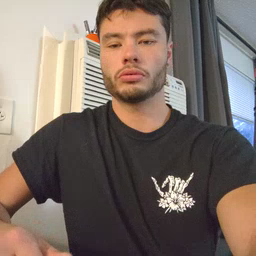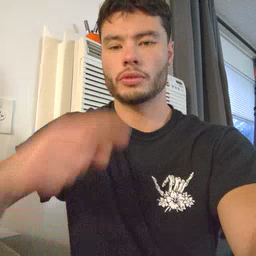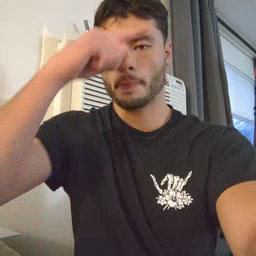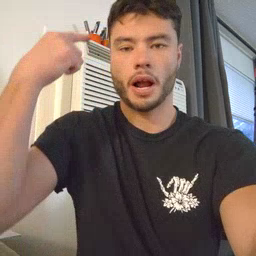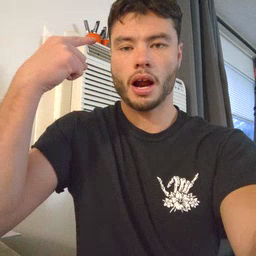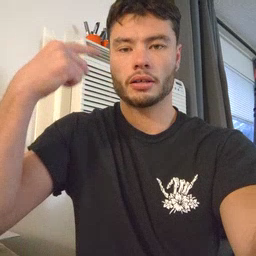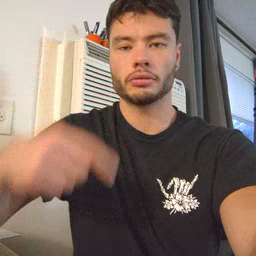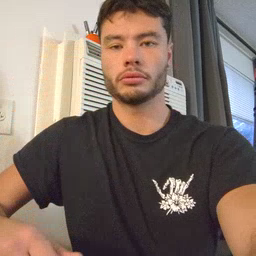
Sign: black